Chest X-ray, PA view. Patient: 48 years old, sex F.
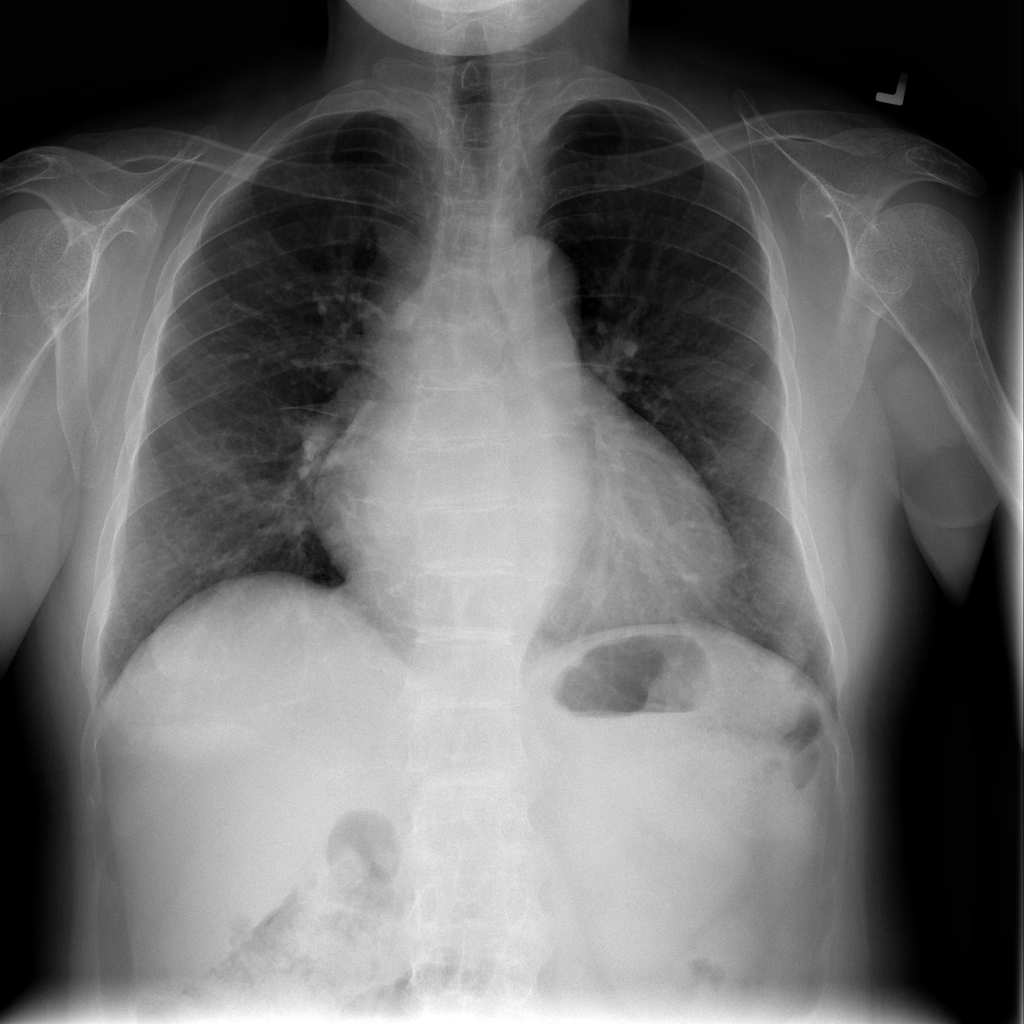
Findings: Cardiomegaly